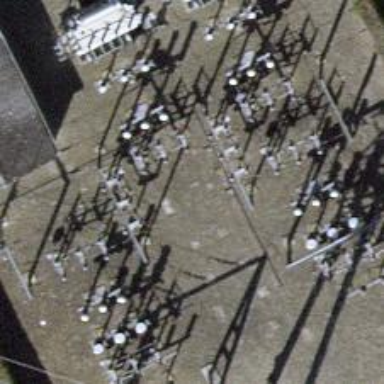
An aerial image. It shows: Power line with 3 cables. The line type is busbar.